Field crop: maize
Growth stage: 2
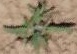
Species: atriplex